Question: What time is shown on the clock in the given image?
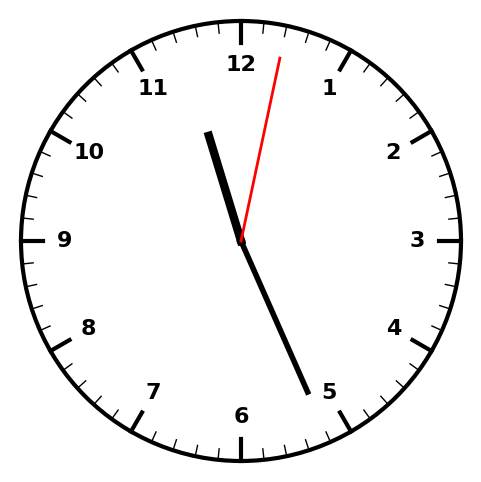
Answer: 11:26:02